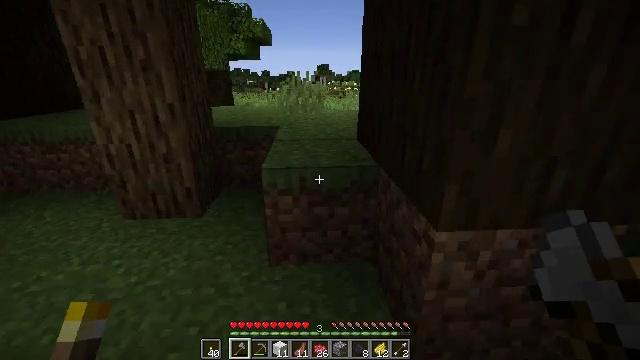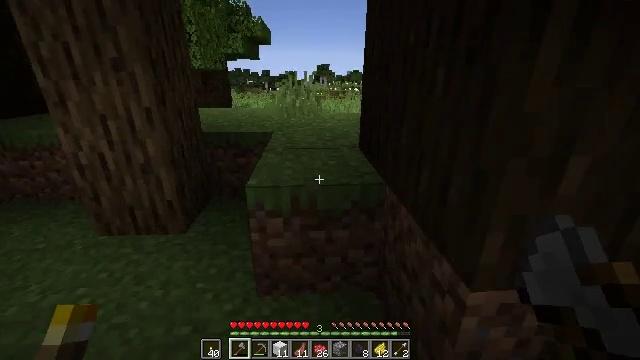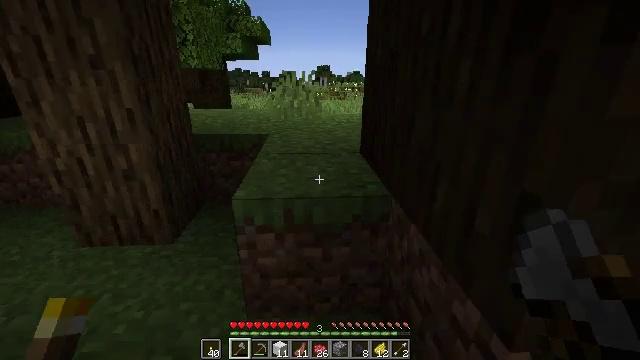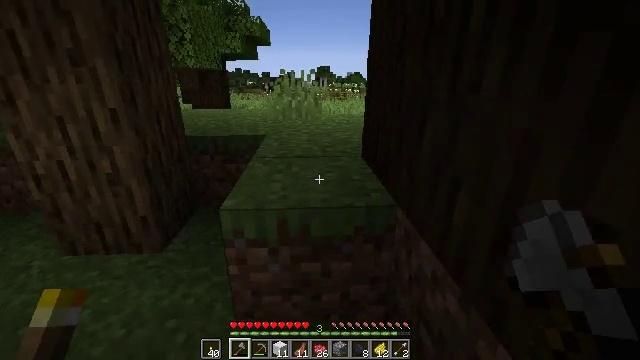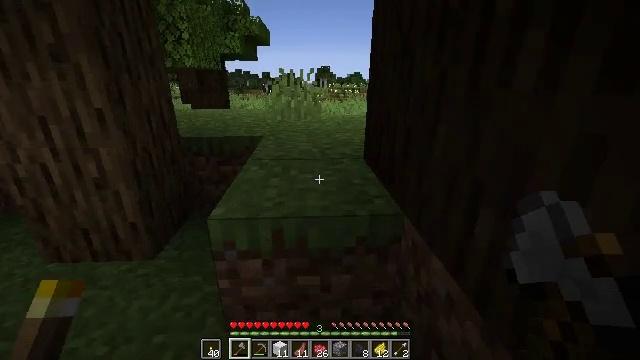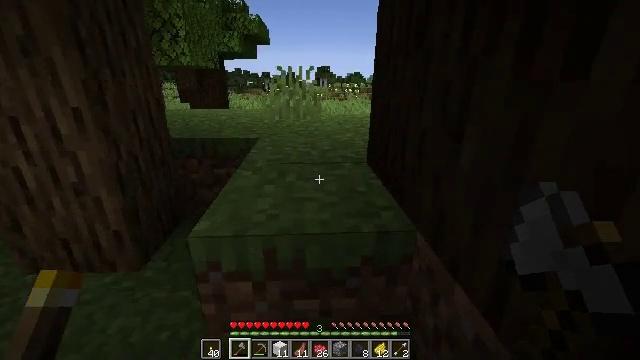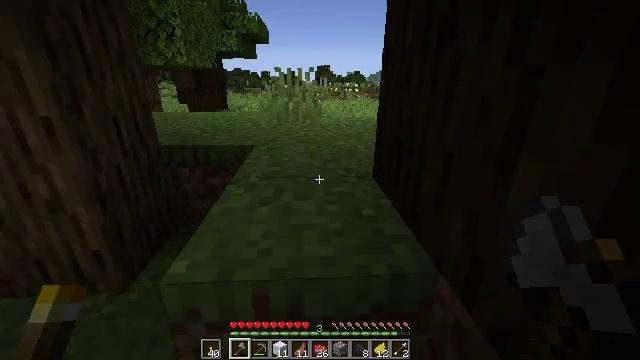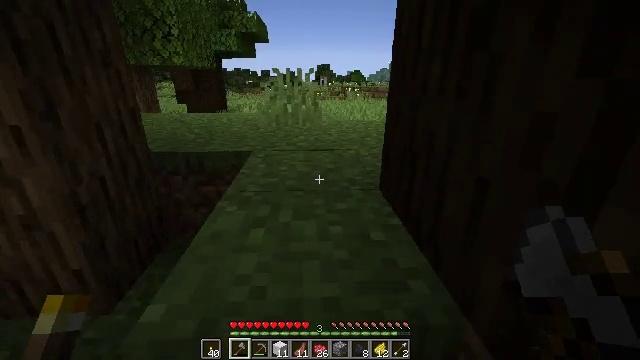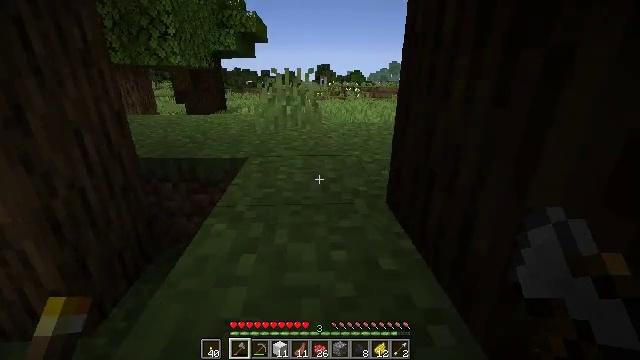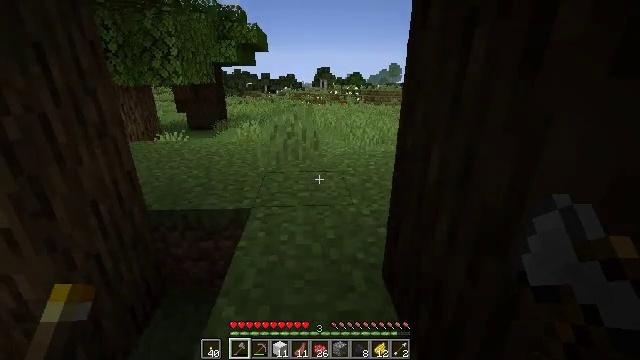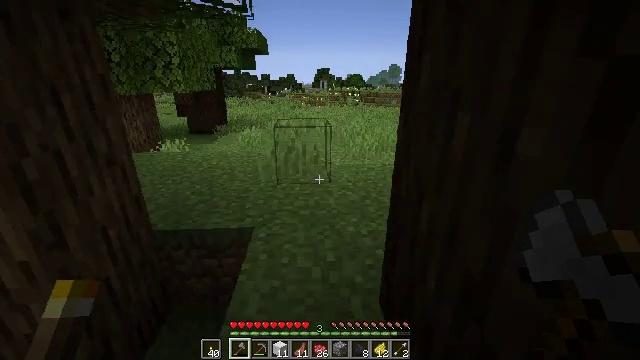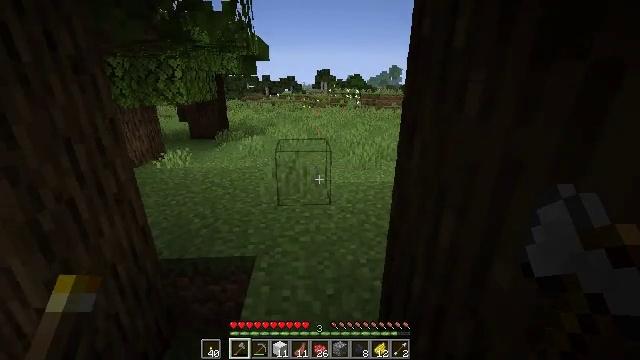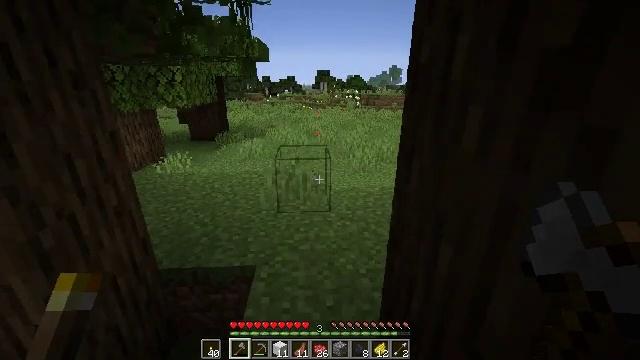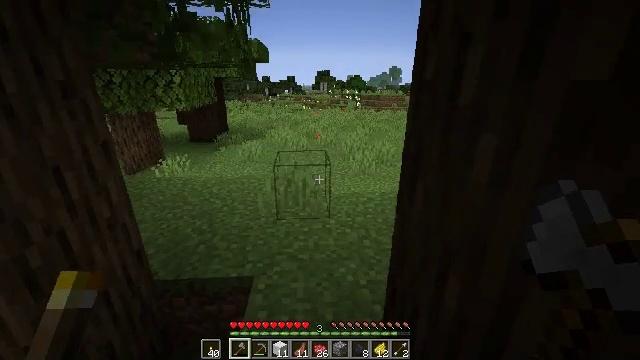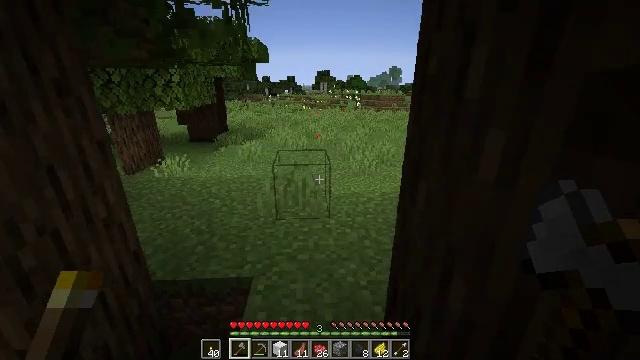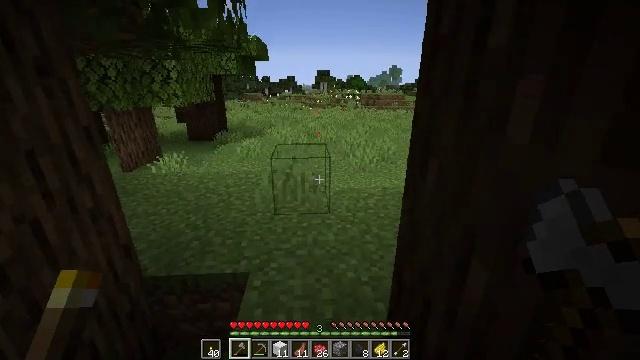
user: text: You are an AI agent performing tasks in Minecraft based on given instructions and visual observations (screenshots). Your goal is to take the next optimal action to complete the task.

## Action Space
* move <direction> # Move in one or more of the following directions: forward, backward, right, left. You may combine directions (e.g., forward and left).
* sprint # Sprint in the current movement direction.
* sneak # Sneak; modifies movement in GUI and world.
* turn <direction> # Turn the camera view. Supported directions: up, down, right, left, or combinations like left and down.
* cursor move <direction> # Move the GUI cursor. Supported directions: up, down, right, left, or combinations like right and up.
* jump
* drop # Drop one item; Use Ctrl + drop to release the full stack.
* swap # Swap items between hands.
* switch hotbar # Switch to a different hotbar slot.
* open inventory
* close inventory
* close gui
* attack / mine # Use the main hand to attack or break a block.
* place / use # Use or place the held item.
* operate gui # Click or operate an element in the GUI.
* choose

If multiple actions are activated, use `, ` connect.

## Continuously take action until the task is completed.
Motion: motion action
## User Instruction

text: Pick up the oxeye daisy.
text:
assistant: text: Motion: move forward
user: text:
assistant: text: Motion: move forward
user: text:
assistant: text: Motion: move forward
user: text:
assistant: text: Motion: move forward
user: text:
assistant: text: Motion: move forward
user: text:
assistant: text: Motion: move forward
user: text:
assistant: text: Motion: move forward
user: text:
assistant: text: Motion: move forward, jump
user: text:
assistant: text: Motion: move forward, jump
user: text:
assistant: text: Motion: move forward, jump
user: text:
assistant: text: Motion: move forward
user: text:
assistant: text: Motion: move forward
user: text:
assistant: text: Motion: move forward
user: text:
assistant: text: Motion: no_op
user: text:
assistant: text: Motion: no_op
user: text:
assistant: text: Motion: no_op
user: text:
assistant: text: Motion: no_op
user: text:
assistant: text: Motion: no_op
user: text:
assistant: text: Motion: no_op
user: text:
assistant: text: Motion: move forward
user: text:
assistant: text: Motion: move forward
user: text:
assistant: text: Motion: move forward
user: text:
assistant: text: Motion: no_op
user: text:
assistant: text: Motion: move forward
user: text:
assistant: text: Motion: move forward
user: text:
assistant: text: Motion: move forward
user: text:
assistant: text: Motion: move forward
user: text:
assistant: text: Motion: move forward
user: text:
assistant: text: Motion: move forward, turn right and down
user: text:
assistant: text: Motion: move forward, turn right